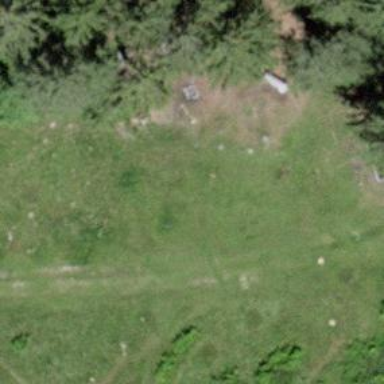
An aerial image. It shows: Bench.